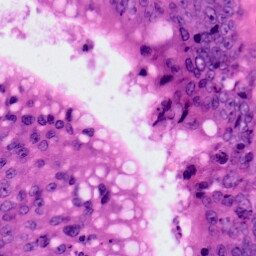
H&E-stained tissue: Colon